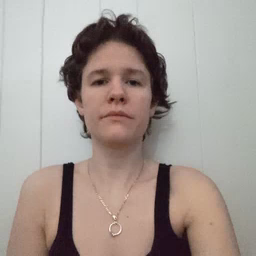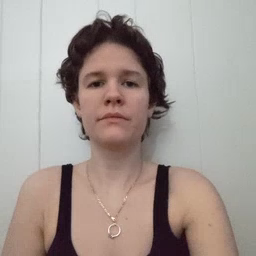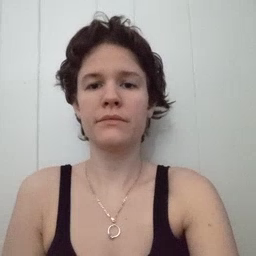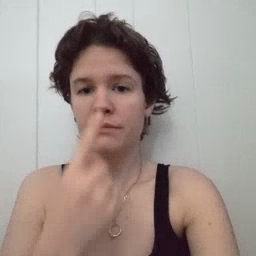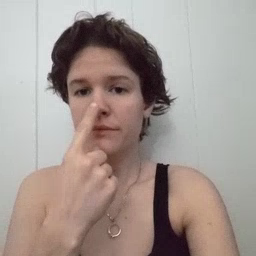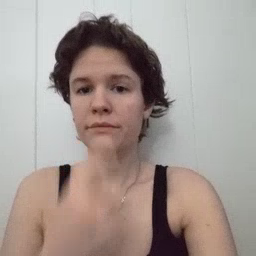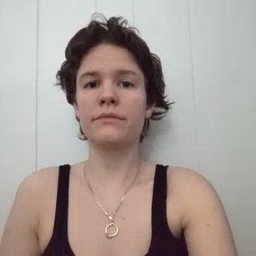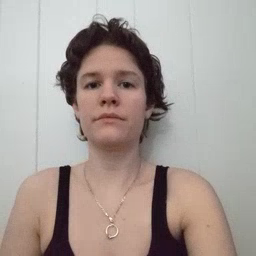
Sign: nose